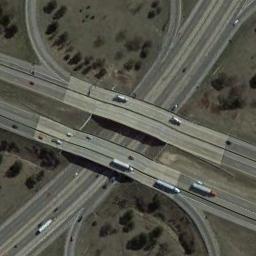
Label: overpass